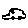
Label: car